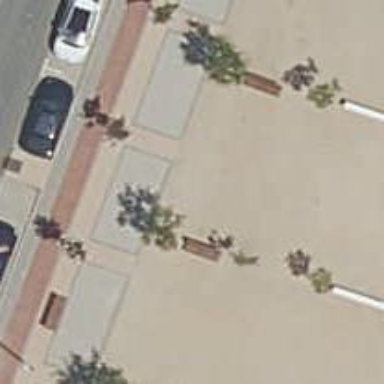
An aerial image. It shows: Bench for seating.